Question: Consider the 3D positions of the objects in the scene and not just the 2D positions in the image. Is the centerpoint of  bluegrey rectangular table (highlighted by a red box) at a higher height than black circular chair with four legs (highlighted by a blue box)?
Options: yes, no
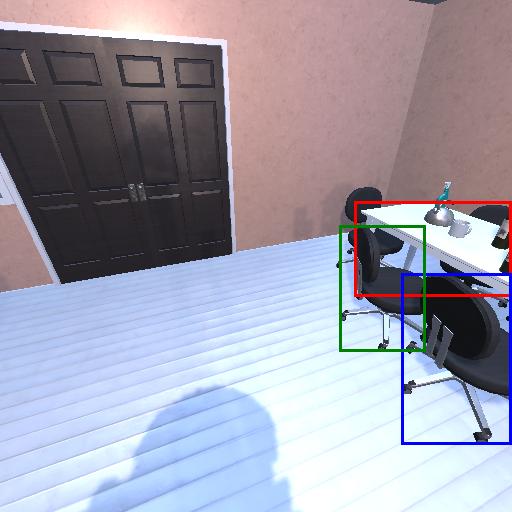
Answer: yes